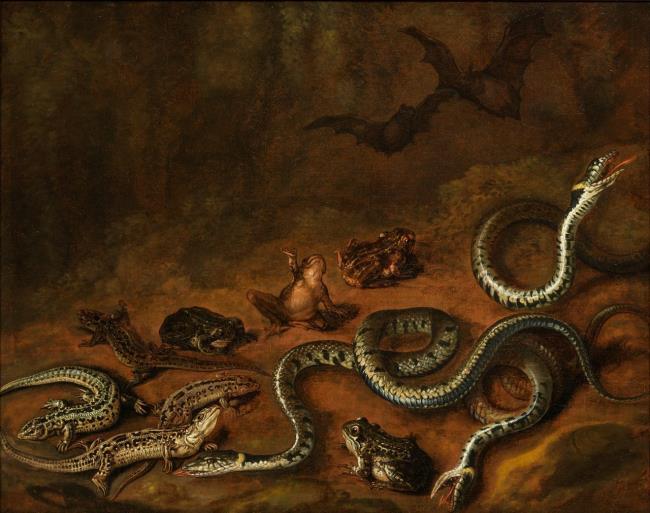
Title: Bosgrond met hagedissen, kikkers, slangen en vliegende vleermuizen
Artist: Carstian Luyckx Bron: Fred G. Meijer
Earliest date: 1660
Latest date: 1660
Genre: painting
Keywords: forest still life, animal painting (genre), lizard, snake, frog, bat